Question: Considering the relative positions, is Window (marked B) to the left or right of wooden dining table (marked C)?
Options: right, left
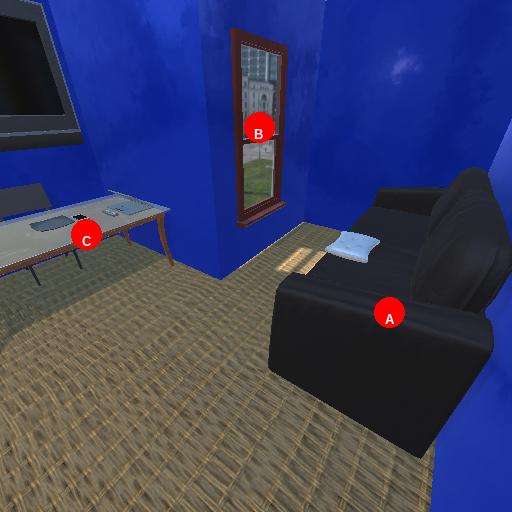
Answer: right